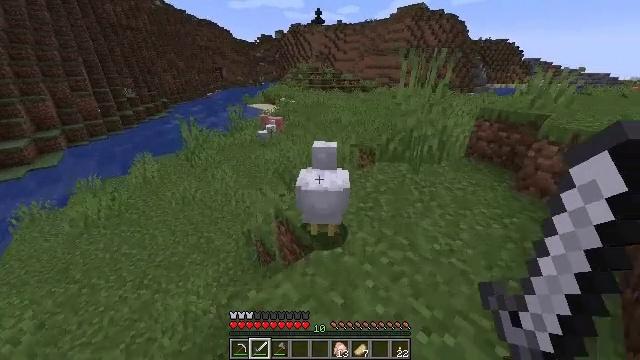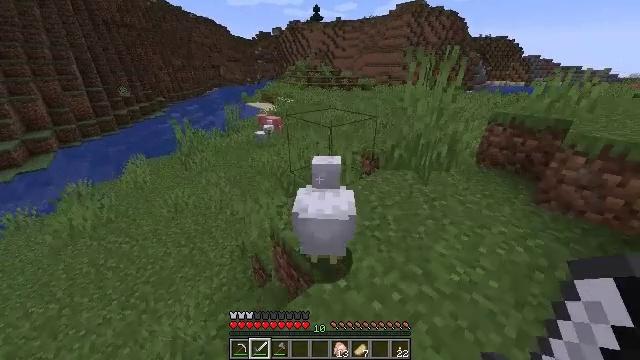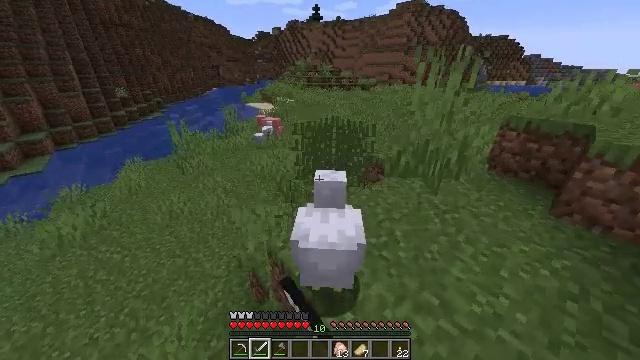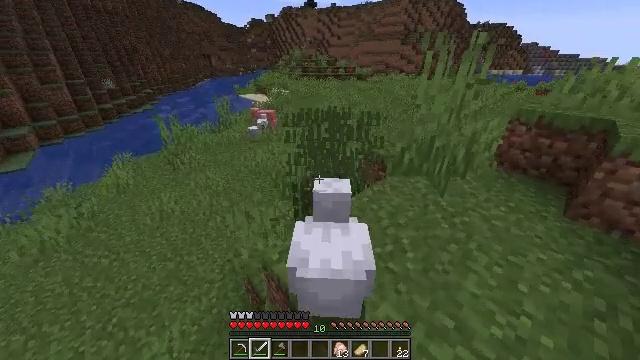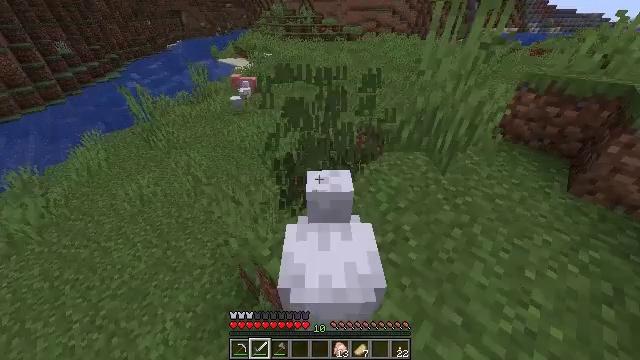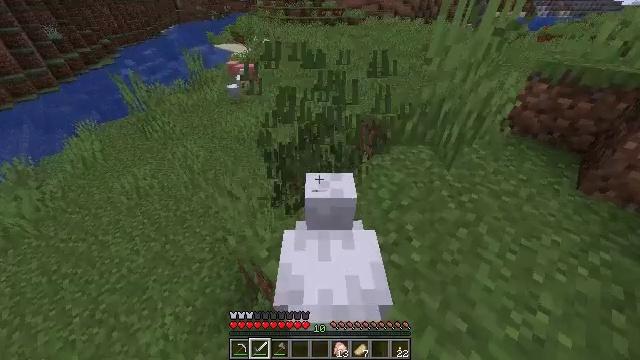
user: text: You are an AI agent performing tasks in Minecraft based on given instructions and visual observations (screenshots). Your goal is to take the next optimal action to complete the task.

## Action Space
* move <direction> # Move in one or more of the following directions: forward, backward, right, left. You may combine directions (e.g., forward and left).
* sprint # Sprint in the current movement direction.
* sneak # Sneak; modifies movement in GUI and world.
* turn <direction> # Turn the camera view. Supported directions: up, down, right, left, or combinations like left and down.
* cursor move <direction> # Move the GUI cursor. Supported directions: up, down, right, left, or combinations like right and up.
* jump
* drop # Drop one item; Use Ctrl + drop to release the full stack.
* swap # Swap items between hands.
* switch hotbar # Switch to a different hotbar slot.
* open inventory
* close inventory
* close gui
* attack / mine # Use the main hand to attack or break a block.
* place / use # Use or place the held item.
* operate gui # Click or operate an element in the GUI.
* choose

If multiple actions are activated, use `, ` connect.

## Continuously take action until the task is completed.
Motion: motion action
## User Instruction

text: Hunt a chicken.
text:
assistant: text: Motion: move forward, attack / mine
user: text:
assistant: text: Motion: move forward, attack / mine
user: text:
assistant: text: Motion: move forward, turn right and down, attack / mine
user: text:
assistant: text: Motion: move forward, turn right and down
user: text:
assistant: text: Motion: turn down
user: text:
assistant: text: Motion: no_op